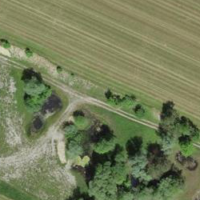
EUNIS habitat code: 25
Species observed at this site:
Chorthippus brunneus
Chorthippus biguttulus
Phaneroptera falcata